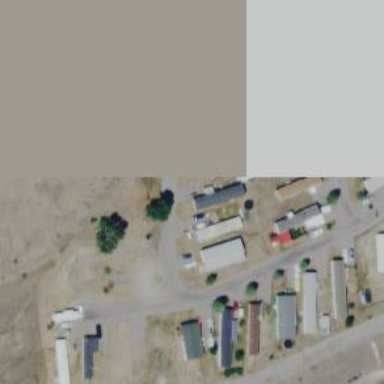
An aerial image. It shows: Residential area designated as trailer park.